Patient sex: F
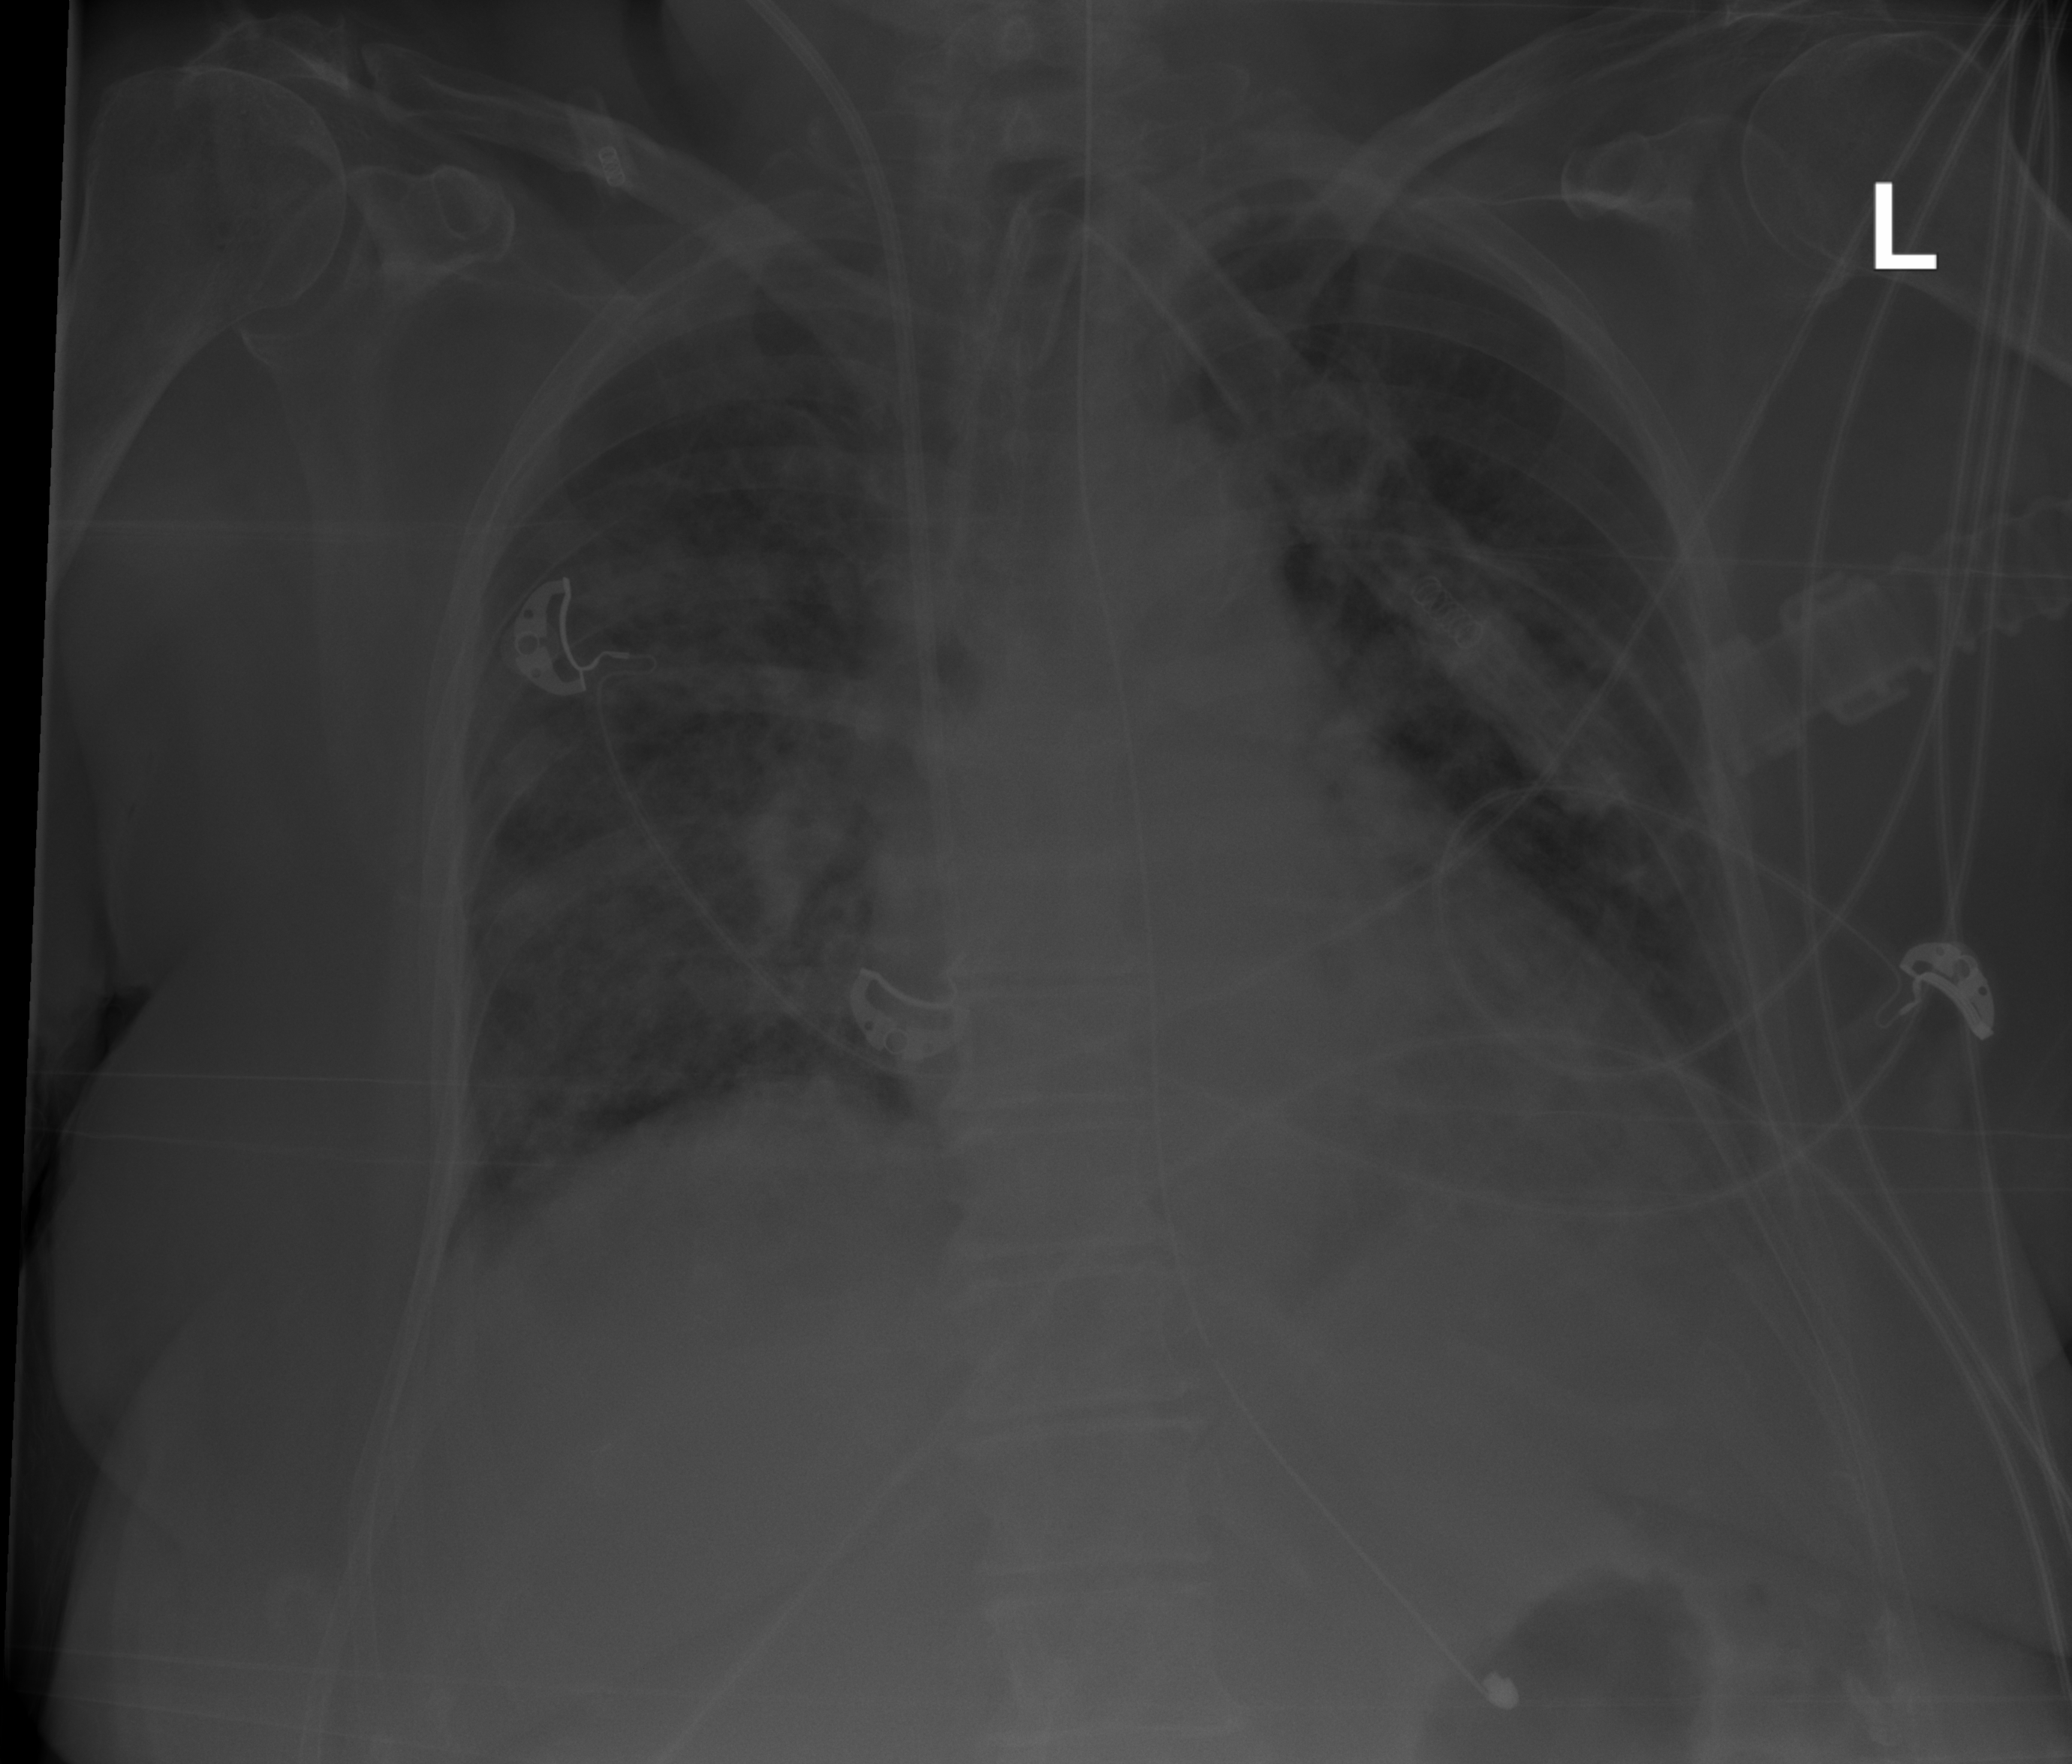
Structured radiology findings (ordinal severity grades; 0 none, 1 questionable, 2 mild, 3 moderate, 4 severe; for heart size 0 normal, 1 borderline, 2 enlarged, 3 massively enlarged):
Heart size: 0
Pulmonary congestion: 2
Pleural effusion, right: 0
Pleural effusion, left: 0
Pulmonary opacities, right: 2
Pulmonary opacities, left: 0
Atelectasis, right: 2
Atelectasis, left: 0